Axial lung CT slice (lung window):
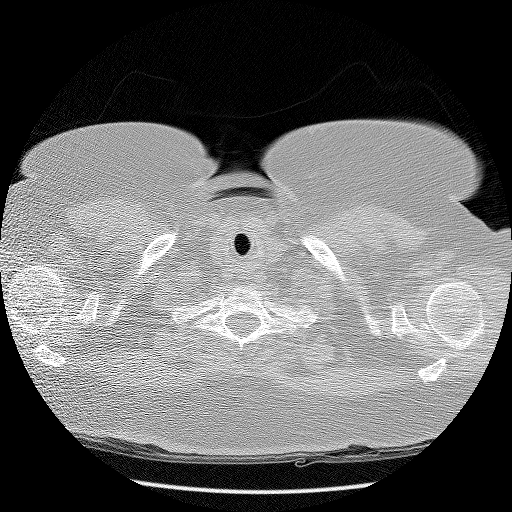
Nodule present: no